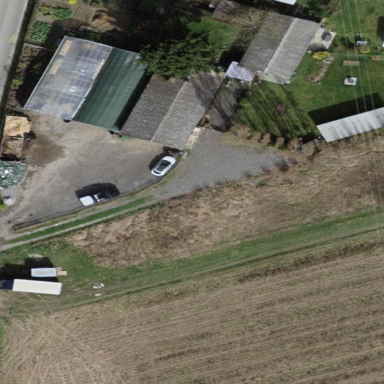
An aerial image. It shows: Farmyard area.